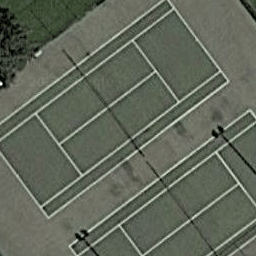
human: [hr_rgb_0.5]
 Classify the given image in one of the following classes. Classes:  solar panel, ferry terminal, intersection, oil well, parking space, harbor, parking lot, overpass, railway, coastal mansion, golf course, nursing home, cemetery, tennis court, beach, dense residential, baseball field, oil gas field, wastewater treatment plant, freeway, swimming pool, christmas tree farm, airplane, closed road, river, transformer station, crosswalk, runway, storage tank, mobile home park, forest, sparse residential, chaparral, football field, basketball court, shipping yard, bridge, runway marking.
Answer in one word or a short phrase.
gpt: tennis court